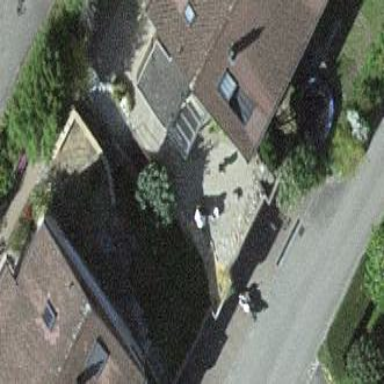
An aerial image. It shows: Group of garages.